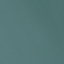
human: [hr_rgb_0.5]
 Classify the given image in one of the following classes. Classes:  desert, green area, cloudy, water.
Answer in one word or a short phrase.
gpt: water